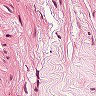
Metastatic tissue present: no